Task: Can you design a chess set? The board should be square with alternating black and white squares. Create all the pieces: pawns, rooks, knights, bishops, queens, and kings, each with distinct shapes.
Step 4565:
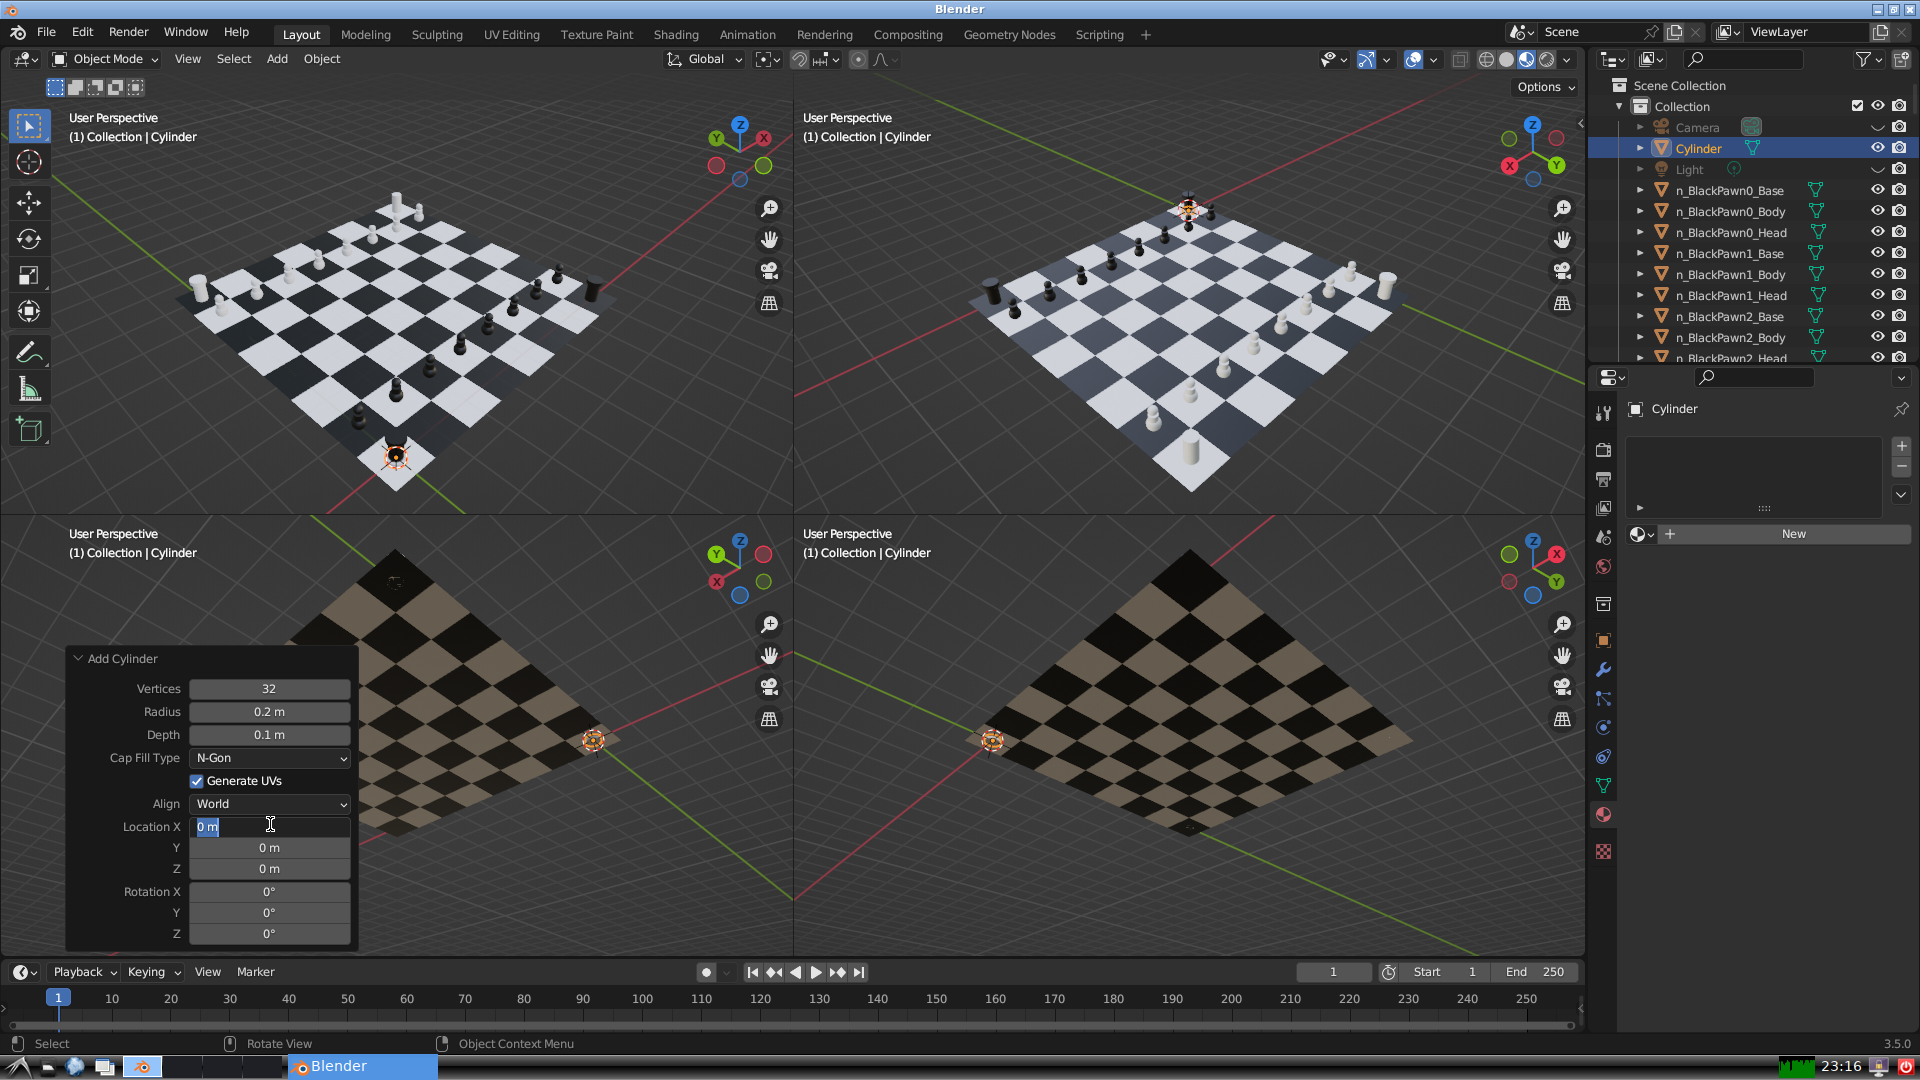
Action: input_text: 7.0